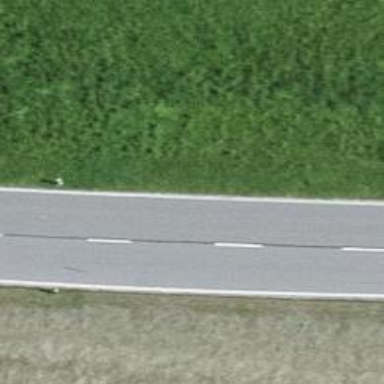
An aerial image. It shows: Secondary road.